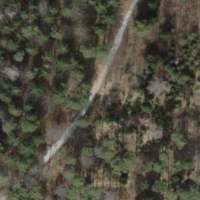
EUNIS habitat code: 43
Species observed at this site:
Angelica sylvestris